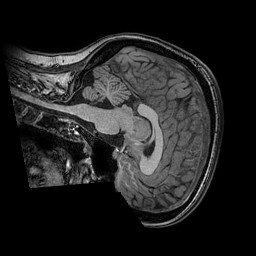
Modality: T1w
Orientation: sagittal
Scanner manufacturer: ge
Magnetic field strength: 3 T
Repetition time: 0.007 s
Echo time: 0.00342 s